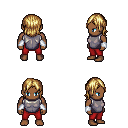
a pixel art fantasy rpg character, male body template, human, dark skin, steel chest armor, red pants, blonde long bangs hairstyle, white cloth bracers, four views (front, back, left, right), 2x2 character sprite sheet, small pixel art, hard edges, no anti-aliasing